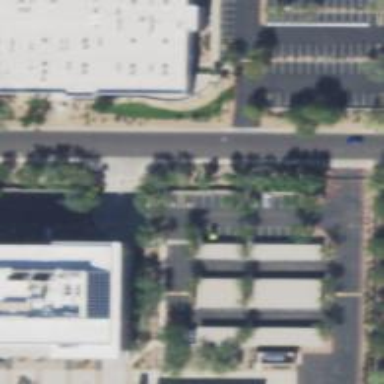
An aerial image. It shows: Parking space.